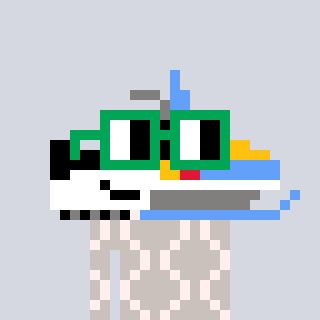
a pixel art character with square green glasses, a snowmobile-shaped head and a foggrey-colored body on a cool background